Question: really simple problem became a disaster =).
I can't select the needed code signing identity in Xcode. Why is it so?? The certificates and the keys are ok. Here is picture:

Any ideas???
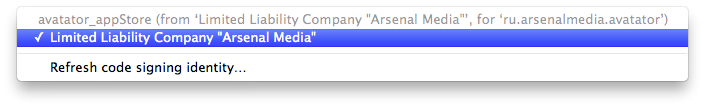
Answer: Have you checked your certificate? Today I had same problem where I was unable to select 'Code Signing Identity' after selecting 'Provisioning Profile' and it turns out my certificate has expired.